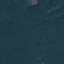
Label: Forest